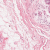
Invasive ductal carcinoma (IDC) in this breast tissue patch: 1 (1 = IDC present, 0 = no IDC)